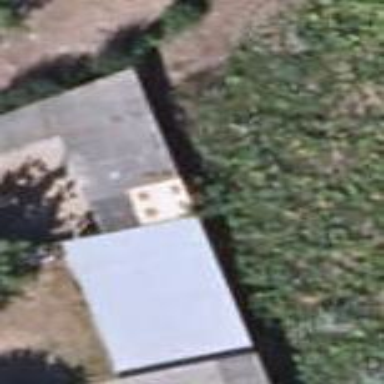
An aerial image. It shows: Shed building.